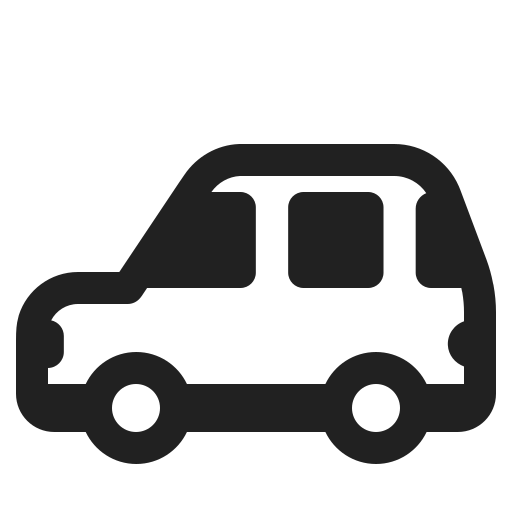
automobile high contrast